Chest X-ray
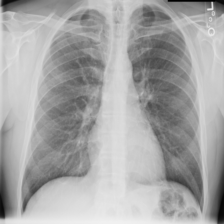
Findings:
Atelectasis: negative
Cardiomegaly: negative
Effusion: negative
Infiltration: negative
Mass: negative
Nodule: negative
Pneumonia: negative
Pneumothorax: negative
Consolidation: negative
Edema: negative
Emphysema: negative
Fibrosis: negative
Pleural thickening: negative
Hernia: negative